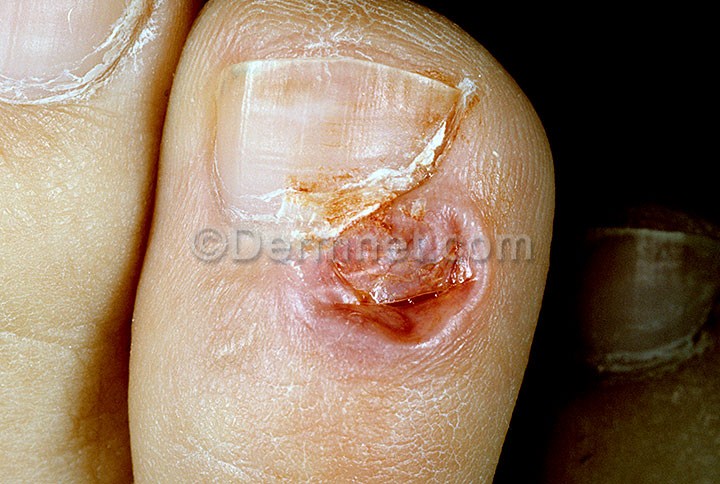
Disease: Nail Fungus and other Nail Disease